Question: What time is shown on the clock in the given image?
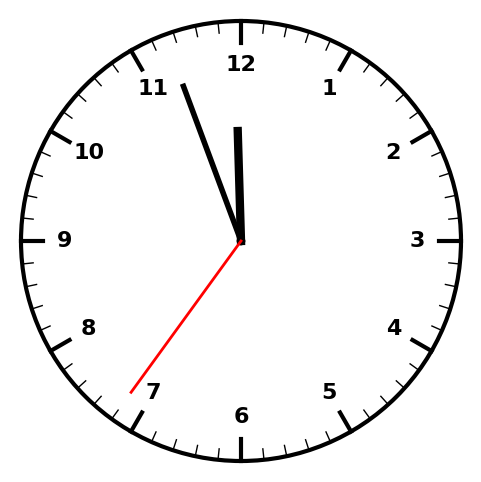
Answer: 11:56:36